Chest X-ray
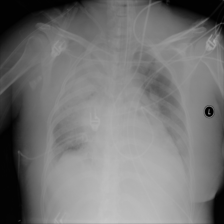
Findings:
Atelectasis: negative
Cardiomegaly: negative
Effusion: positive
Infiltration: negative
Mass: negative
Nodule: negative
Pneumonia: negative
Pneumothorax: negative
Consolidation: negative
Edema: negative
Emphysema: negative
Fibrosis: negative
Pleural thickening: negative
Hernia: negative